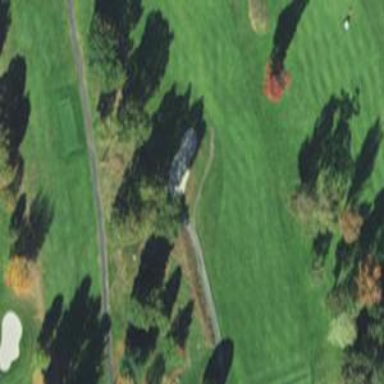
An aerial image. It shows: Service road used as golf cart path.